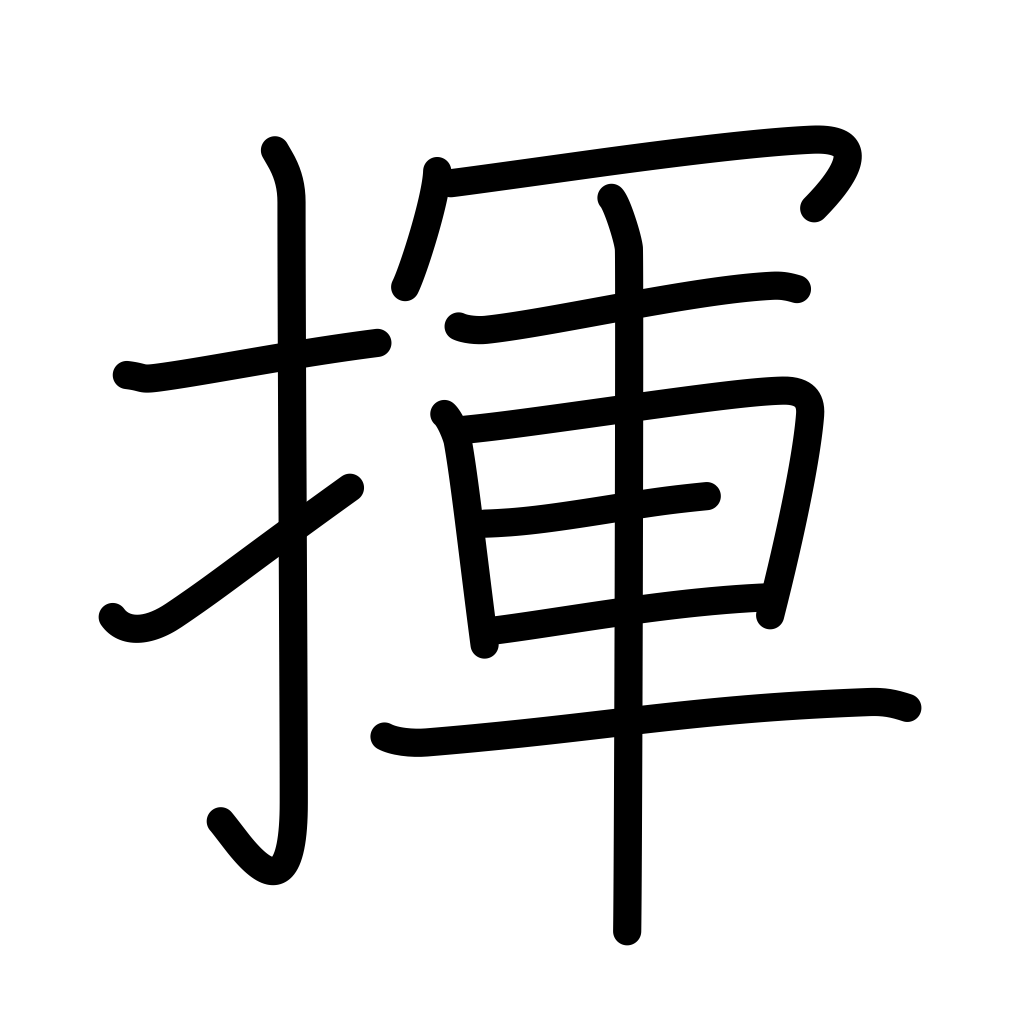
Meaning: brandish, wave, wag, swing, shake